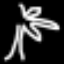
Label: palm tree